Aerial crown-view tile of a tropical tree (Barro Colorado Island, Panama), acquired 20250915:
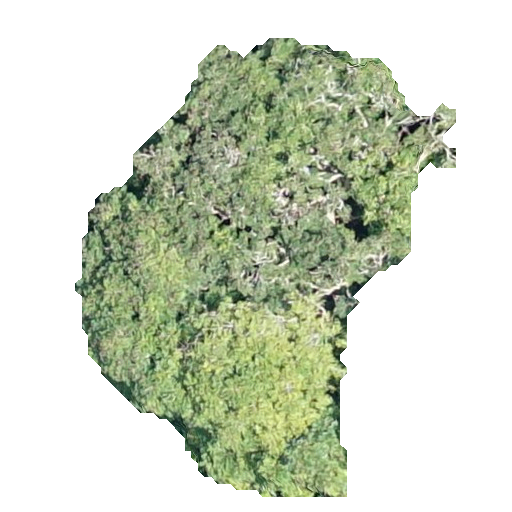
Species: Jacaranda copaia
GBIF accepted scientific name: Jacaranda copaia
Crown area: 156.503 m²